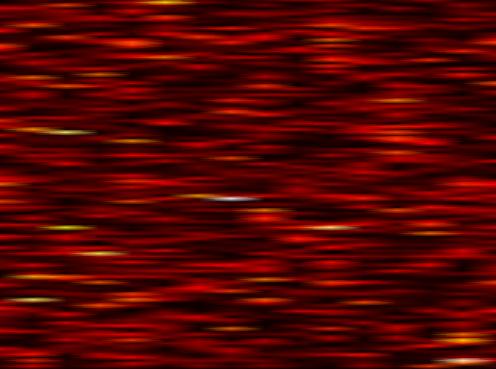
Label: OFDM